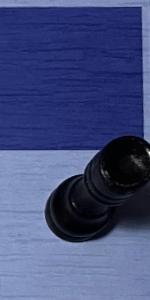
Label: Rook_Black